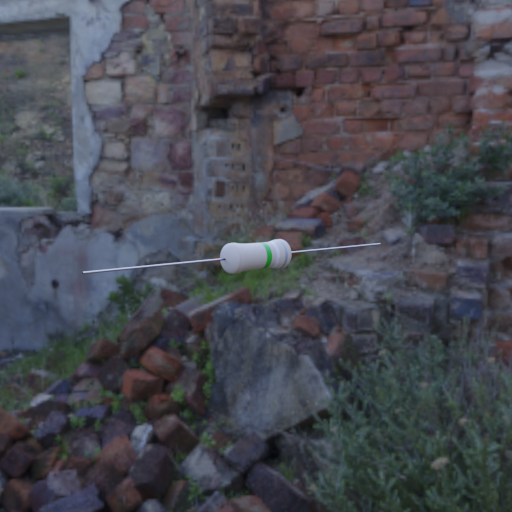
Resistor colour bands (in order): green, white, silver